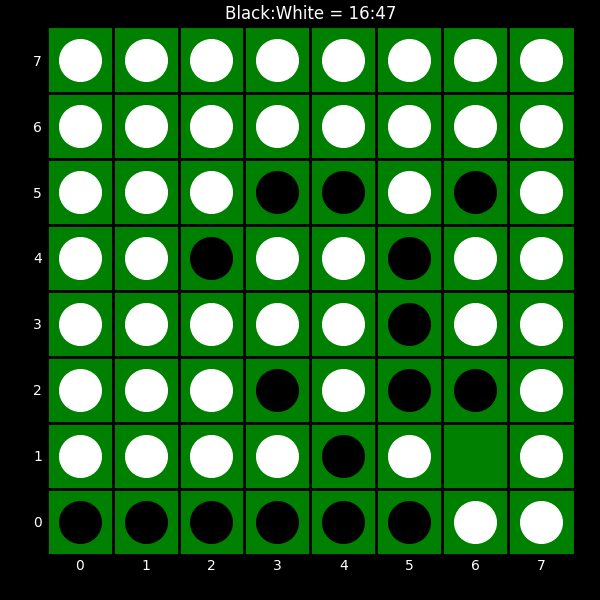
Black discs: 16
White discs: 47